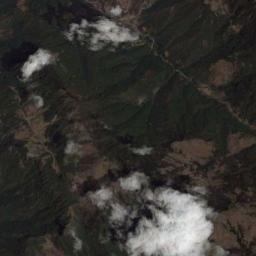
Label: cloud